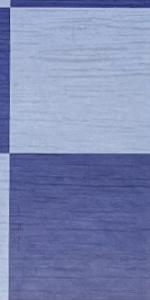
Label: Empty